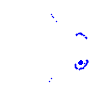
Particle: pion